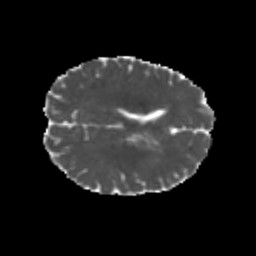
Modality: MD
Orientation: axial
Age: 20
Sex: male
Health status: healthy
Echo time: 0.074 s